Question: I have points from findContous(). How can i convert them to square rectangle so that i can crop image.
I want to eliminate the black top and bottom bars and make the resulting image a perfect sqaure
I am Using Java for OpenCV. Any Help appreciated.

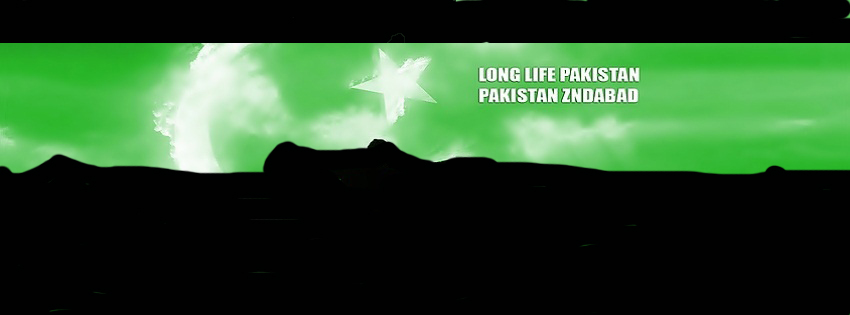
Answer: I suppose what you need is the <URL>-method. It creates a bounding rectangle of a point set. To get the bounding rect of all the contours, you can iterate through them.
This example shows how you can crop your image to cover all the contours in the image.
'''
// original mat
Mat mat = ....
int top = mat.height();
int left = mat.width();
int right = 0;
int bottom = 0;
List<MatOfPoint> contours = new ArrayList<MatOfPoint>();
Imgproc.findContours(copy, contours, new Mat(), Imgproc.RETR_LIST,Imgproc.CHAIN_APPROX_SIMPLE);
for(int i=0; i< contours.size();i++){
if(Imgproc.contourArea(contours.get(i)) < mat.getHeight()*mat.getWidth()){
Rect rect = Imgproc.boundingRect(contours.get(i));
if(rect.x < left){
left = rect.x;
}
if(rect.x+rect.width > right){
right = rect.x+rect.width;
}
if(rect.y < top){
top = rect.y;
}
if(rect.y+rect.height > bottom){
bottom = rect.y+rect.height;
}
}
}
// crop image to the bounding rectangle covering all contours
Point topLeft = new Point(left, top);
Point bottomRight = new Point(right, bottom);
Mat cropped = new Mat(mat, new Rect(topLeft, bottomRight));
'''
Remember that if you want to ignore the smallest countours (noise, etc), you can just check if rect area is larger than a specified threshold.
'''
if(Imgproc.contourArea(contours.get(i)) < threshold))
'''
: The answer may not be relevant after the edit of the question, because it resulted in two different questions. To remove the upper and lower black bars, and also make the output image a square, something like this can be done:
'''
int upperBarHeight = ...
int lowerBarHeight = ...
int diff = (mat.getWidth() - mat.getHeight()) / 2;
Point topLeft = new Point(left+diff, top+upperBarHeight);
Point bottomRight = new Point(right-diff, bottom-lowerBarHeight);
Mat cropped = new Mat(mat, new Rect(topLeft, bottomRight));
'''
This will crop the same width on both sides to make it square.